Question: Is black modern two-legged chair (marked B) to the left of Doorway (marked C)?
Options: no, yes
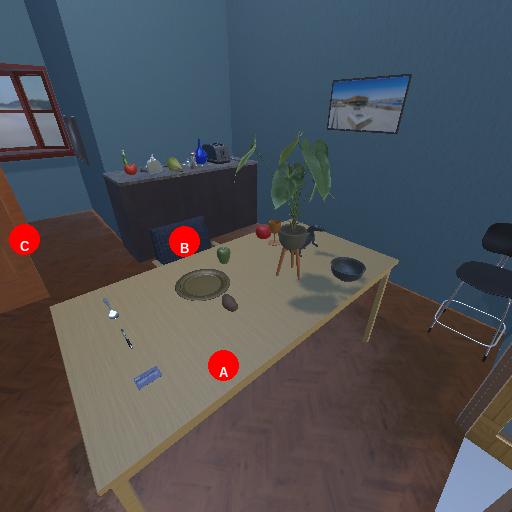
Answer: no